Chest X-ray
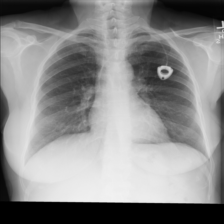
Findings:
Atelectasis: negative
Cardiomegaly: negative
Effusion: negative
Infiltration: negative
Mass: negative
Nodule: negative
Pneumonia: negative
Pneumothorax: negative
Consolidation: negative
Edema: negative
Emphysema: negative
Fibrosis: negative
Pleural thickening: negative
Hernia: negative